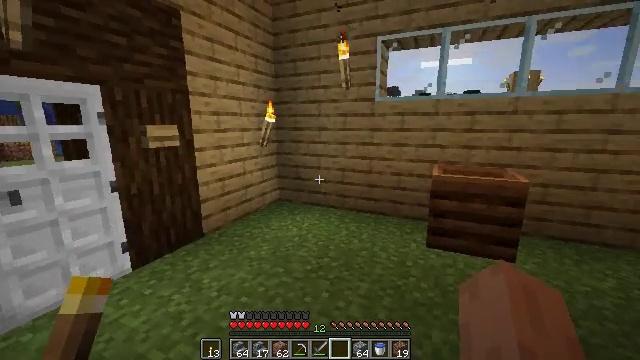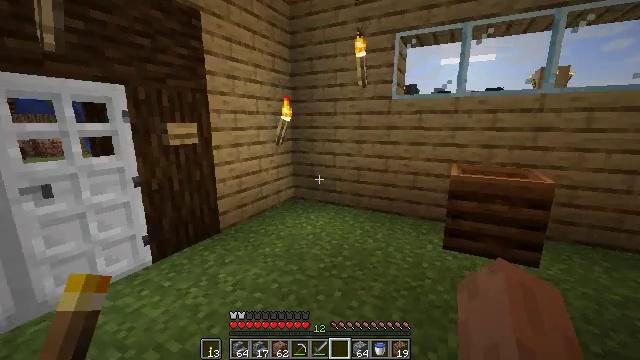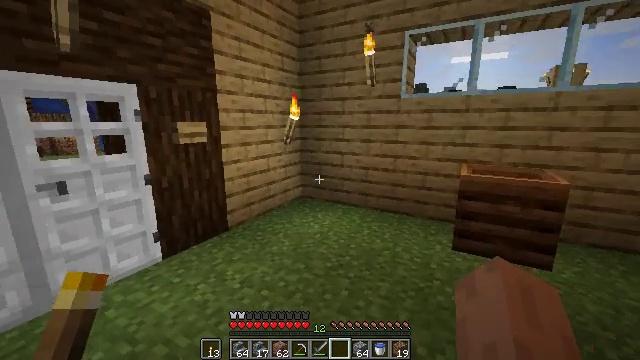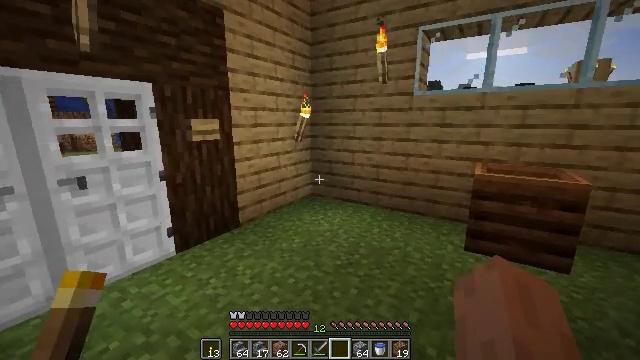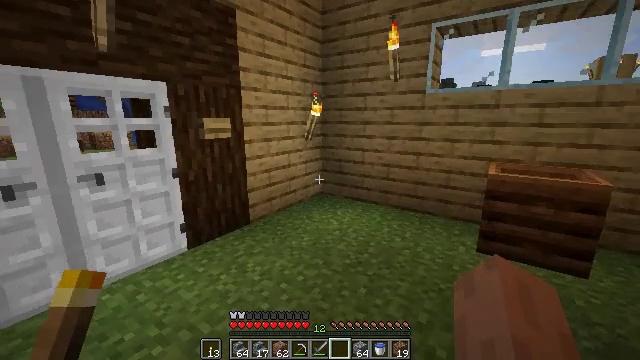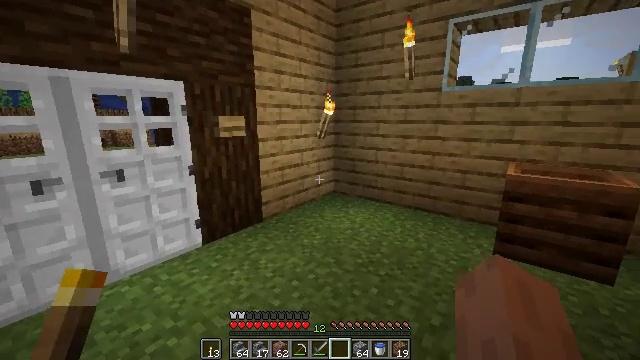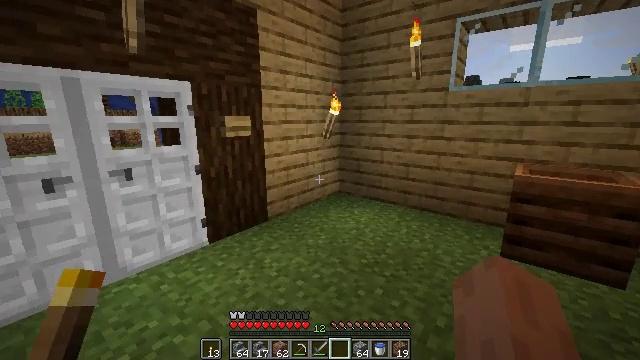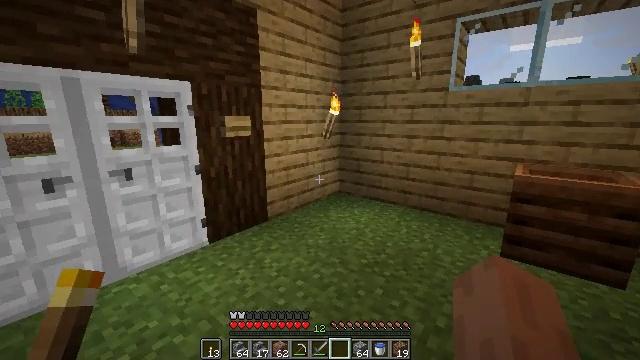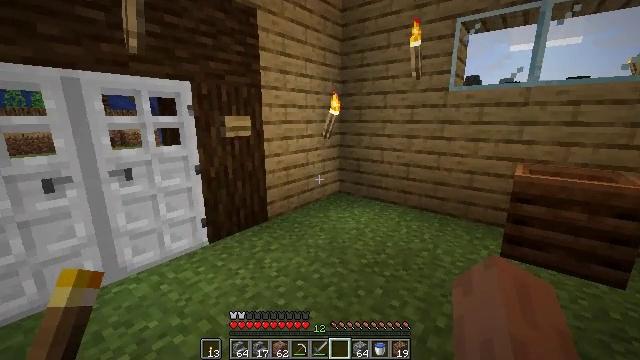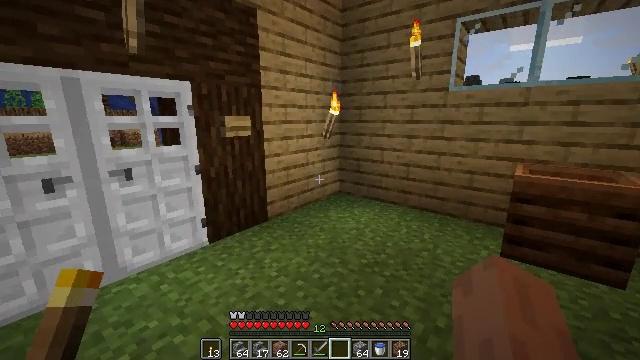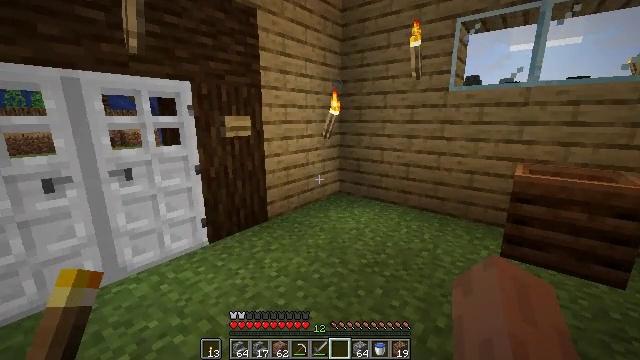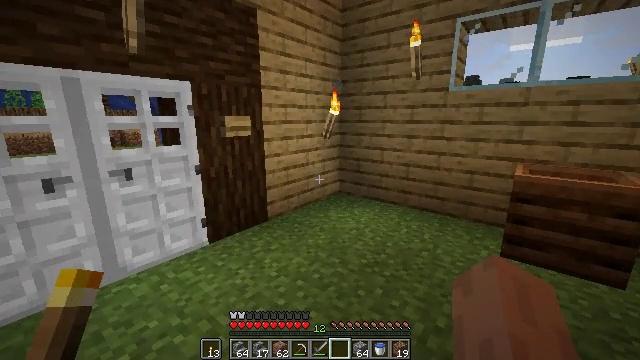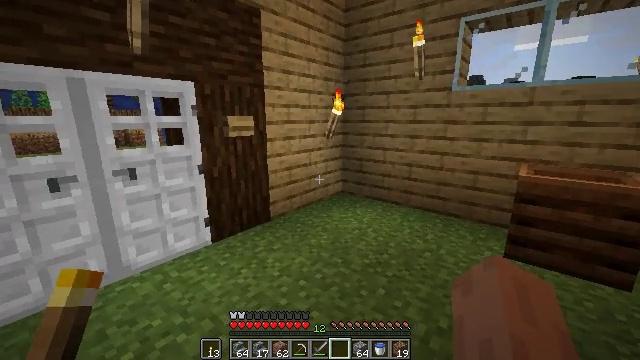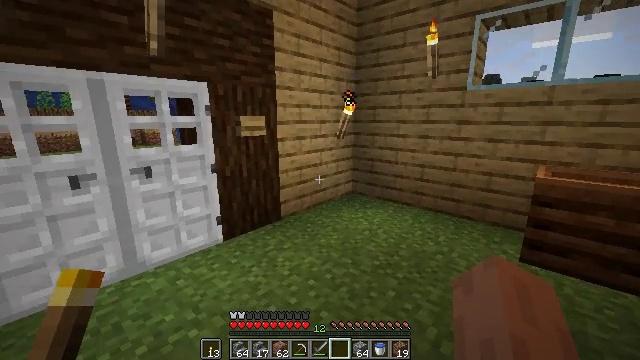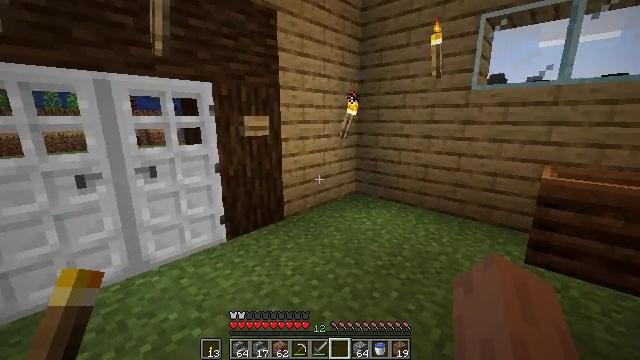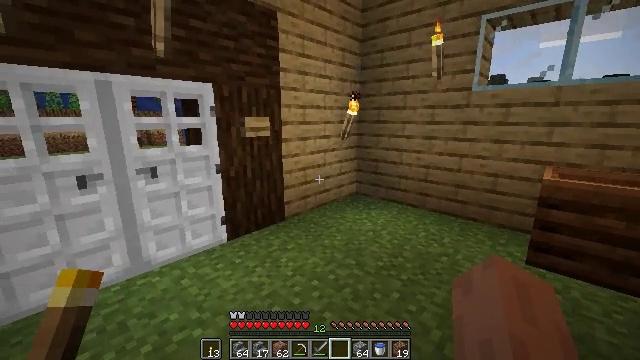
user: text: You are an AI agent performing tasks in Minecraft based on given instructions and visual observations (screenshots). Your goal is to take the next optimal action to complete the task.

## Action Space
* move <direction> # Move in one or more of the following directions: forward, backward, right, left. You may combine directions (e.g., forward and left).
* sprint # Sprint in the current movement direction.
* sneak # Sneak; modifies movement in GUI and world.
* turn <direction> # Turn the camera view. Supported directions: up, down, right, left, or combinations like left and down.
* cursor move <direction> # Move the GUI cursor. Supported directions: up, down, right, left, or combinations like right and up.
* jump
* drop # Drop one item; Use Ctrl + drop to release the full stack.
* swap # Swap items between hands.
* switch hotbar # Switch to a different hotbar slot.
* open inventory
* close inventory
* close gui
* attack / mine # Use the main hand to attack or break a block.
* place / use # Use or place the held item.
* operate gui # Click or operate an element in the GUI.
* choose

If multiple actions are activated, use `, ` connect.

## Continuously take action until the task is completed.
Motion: motion action
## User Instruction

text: Left click on the iron door to break it.
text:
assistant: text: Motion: turn left, attack / mine
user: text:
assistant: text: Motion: turn left, attack / mine
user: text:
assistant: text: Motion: turn left, attack / mine
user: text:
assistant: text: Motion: turn left, attack / mine
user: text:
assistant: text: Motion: turn left, attack / mine
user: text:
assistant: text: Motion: turn left, attack / mine
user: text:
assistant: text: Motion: attack / mine
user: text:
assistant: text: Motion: attack / mine
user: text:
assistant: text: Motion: attack / mine
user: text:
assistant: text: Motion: attack / mine
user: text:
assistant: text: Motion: attack / mine
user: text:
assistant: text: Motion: attack / mine
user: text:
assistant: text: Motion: turn left, attack / mine
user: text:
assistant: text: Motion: attack / mine
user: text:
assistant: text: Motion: attack / mine
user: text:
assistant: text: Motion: move forward, attack / mine
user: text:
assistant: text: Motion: move forward, attack / mine
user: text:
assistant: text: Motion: move forward, attack / mine
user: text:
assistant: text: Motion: move forward, turn left, attack / mine
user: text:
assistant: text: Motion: move forward, turn left, attack / mine
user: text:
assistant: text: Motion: move forward, turn left, attack / mine
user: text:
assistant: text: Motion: move forward, turn left, attack / mine
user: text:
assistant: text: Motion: move forward, turn left, attack / mine
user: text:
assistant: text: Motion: move forward, turn left, attack / mine
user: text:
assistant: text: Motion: move forward, turn left, attack / mine
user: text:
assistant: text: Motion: move forward, turn left, attack / mine
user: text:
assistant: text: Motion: attack / mine
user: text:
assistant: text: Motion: attack / mine
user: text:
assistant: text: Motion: attack / mine
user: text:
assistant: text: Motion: attack / mine